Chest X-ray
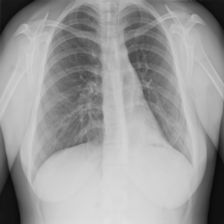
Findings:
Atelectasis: negative
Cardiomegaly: negative
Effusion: negative
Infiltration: negative
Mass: negative
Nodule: negative
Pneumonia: negative
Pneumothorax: negative
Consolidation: negative
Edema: negative
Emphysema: negative
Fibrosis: negative
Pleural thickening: negative
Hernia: negative